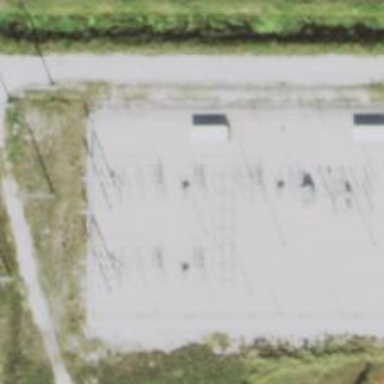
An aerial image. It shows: Switch for power supply.